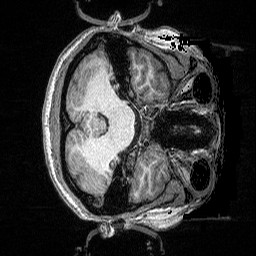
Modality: T1w
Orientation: axial
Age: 25
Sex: female
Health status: ill
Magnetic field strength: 3 T
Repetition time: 2.53 s
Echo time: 0.00331 s